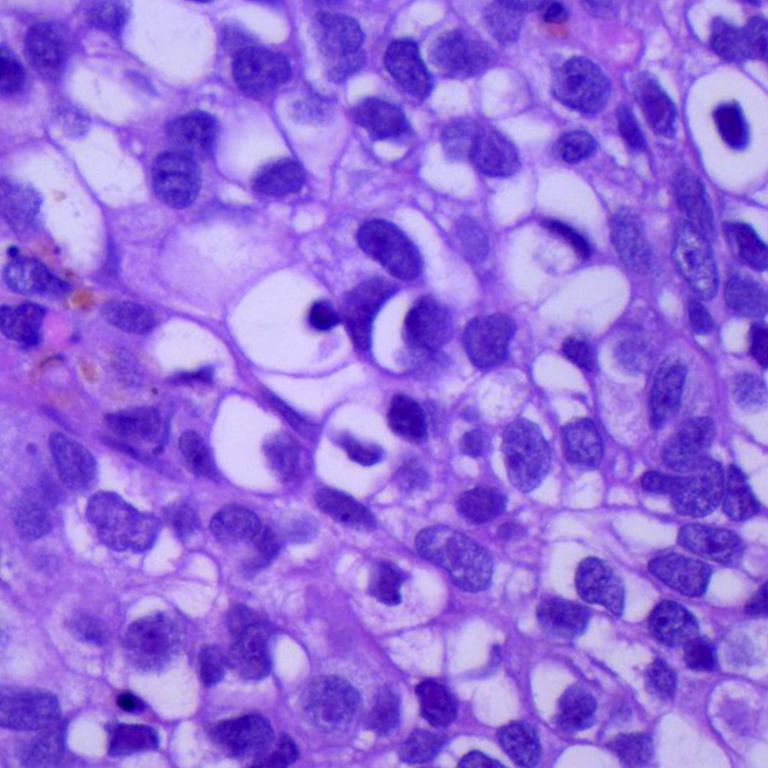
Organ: lung
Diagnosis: squamous carcinomas